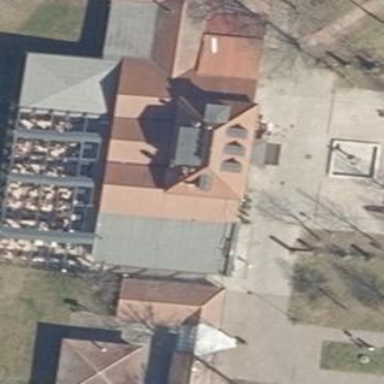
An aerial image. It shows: Restaurant building.